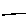
Label: line